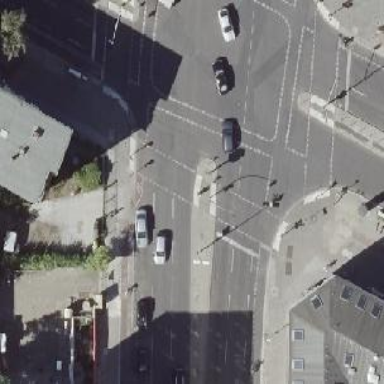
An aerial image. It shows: Crossing on the footway with traffic signals.